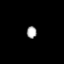
Tissue: lung
Cell type: Epithelial cells
Senescence score: 0.5506
Nuclear area (px): 116
Mean DAPI intensity: 172.164